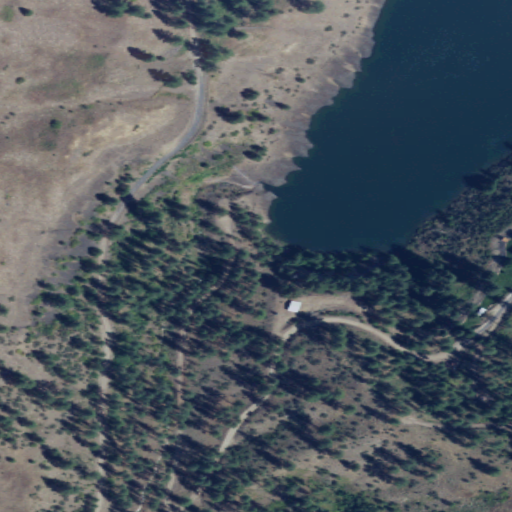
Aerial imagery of valley in Washington named Moonshine Canyon containing shrub, evergreen forest, open water, grassland, low intensity development, and barren land